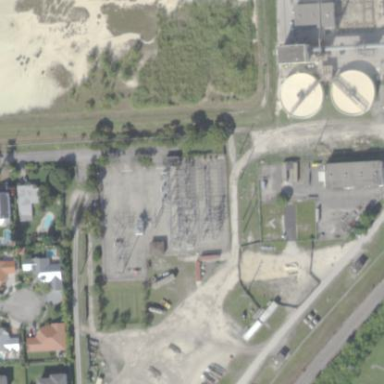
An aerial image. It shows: Outdoor transmission substation.